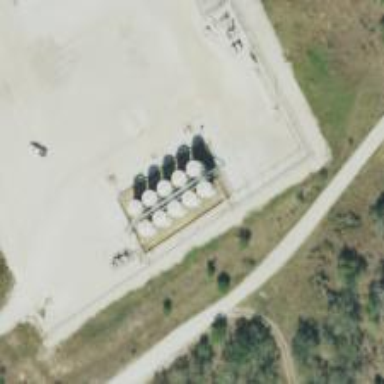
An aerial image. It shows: Storage tank that is man-made.